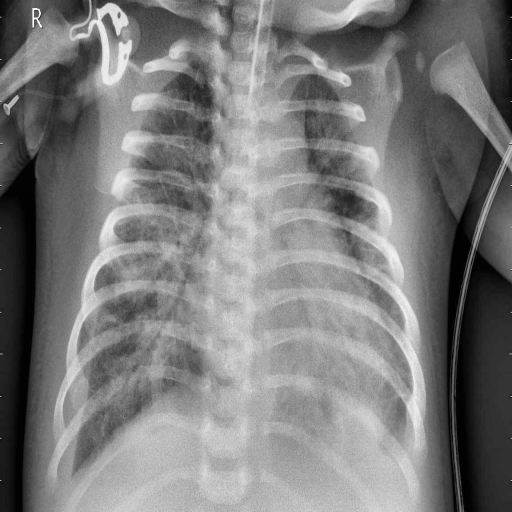
Finding: PNEUMONIA